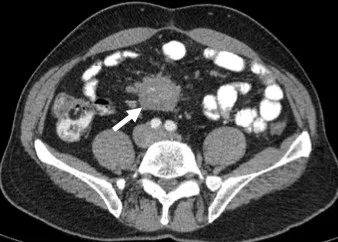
Axial CT scan with contrast, demonstrating a heterogenous soft tissue mass with calcifications and lymphadenopathy.
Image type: radiology (ct)